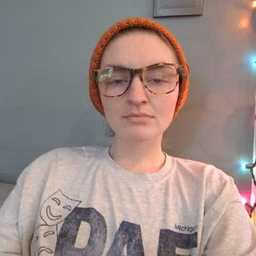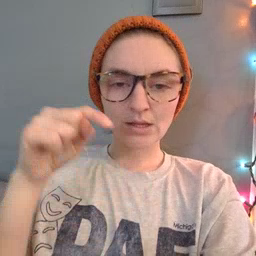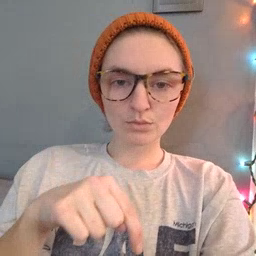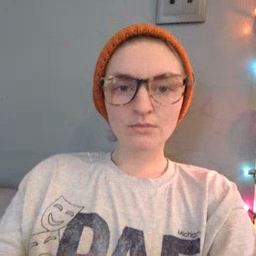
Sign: down